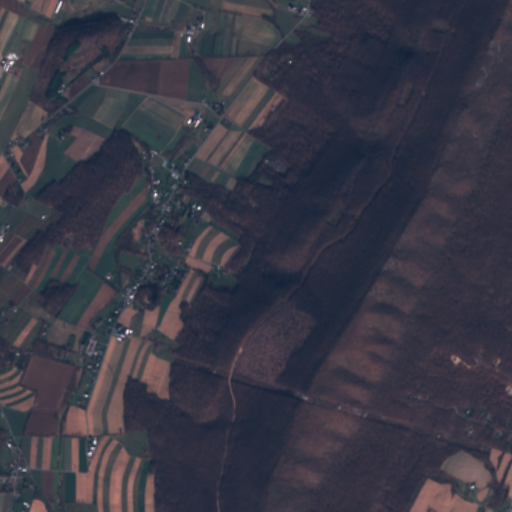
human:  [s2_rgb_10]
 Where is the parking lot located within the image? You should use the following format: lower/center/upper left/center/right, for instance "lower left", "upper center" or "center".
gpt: The parking lot is located in the upper right of the image.
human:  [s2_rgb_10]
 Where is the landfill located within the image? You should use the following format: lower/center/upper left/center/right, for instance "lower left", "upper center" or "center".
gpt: There is no landfill in the image.